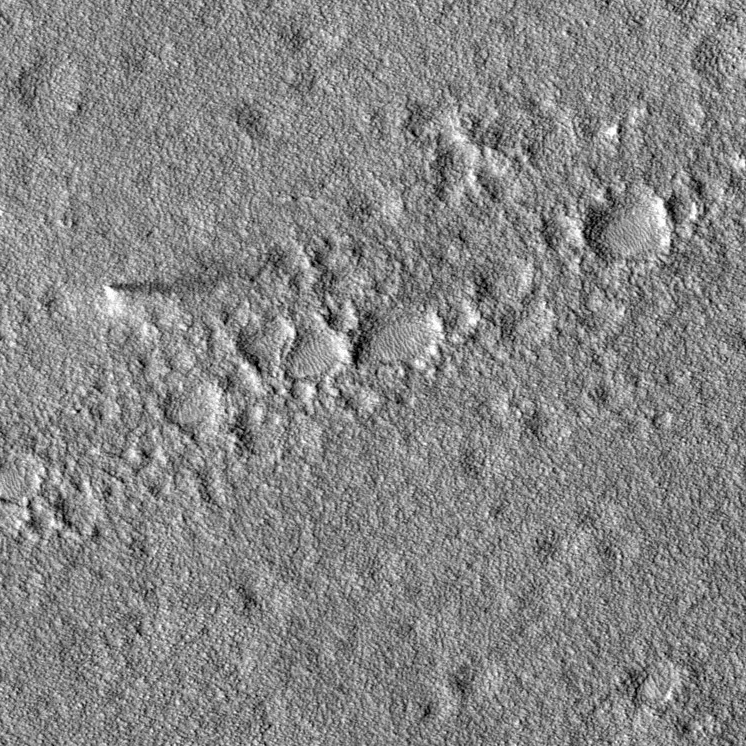
Label: dustdevil